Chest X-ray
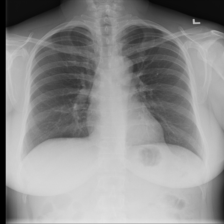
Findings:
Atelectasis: negative
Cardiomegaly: negative
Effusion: negative
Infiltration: negative
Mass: negative
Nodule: negative
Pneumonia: negative
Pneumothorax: negative
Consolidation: negative
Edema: negative
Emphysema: negative
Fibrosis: negative
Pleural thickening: negative
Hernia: negative